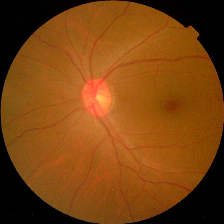
Diabetic retinopathy grade: No DR